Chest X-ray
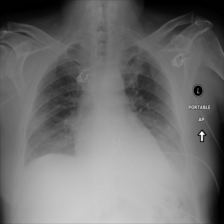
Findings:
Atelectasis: positive
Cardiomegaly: negative
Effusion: positive
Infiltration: negative
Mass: negative
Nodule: negative
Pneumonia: negative
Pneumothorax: negative
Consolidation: negative
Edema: negative
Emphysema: negative
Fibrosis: negative
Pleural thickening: negative
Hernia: negative